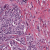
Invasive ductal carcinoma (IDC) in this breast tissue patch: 1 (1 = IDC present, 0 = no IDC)